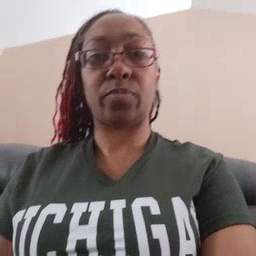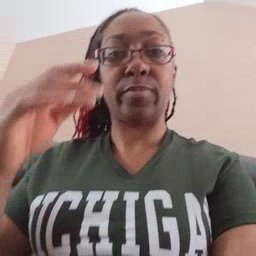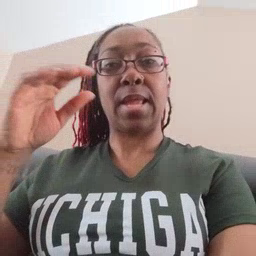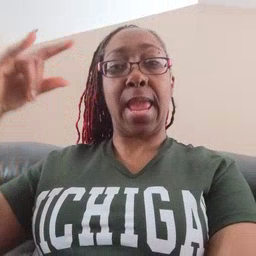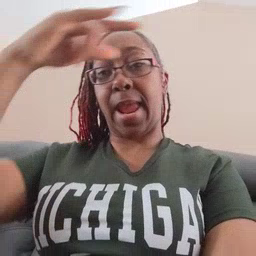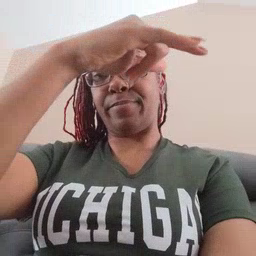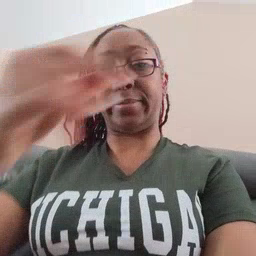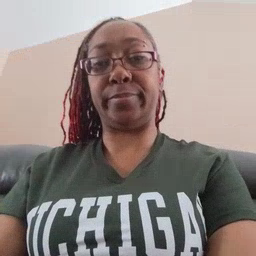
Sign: airplane